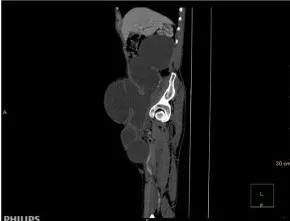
Contrast-enhanced CT image before and after three years. (D) Contrast-enhanced CT image of a dislocation.
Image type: radiology (ct)